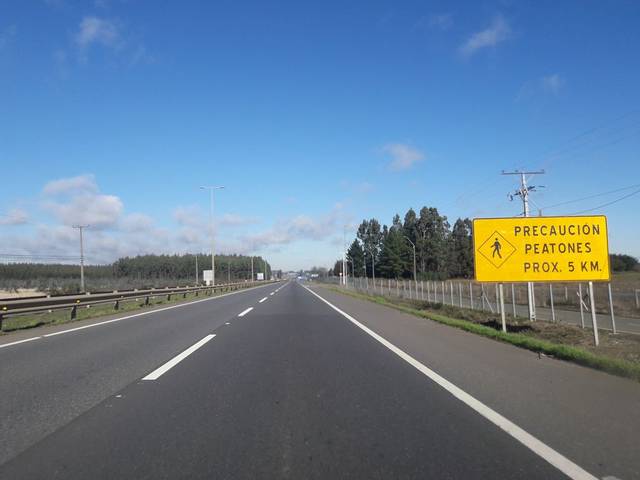
Region: Chile
Coordinates: -38.199, -72.332